RGB frame:
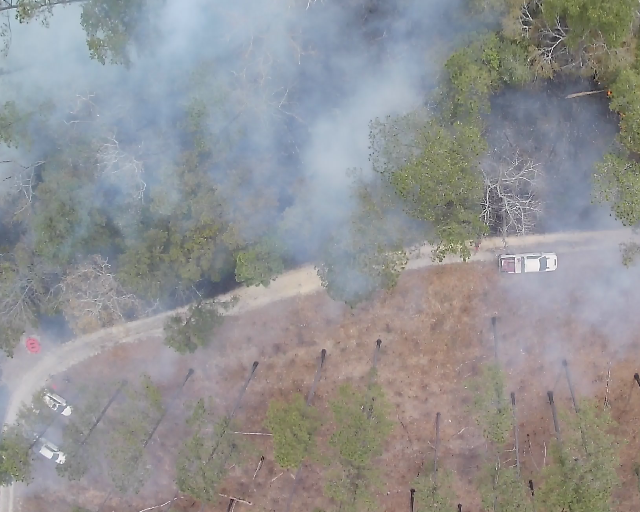
Thermal frame:
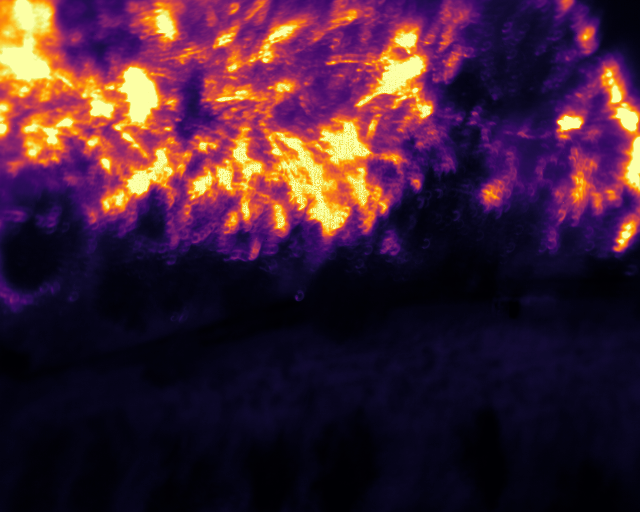
Captured: 2026-02-26 03:08:12
Pixels at or above 80 °C: 80571 (fraction of frame: 0.2459)